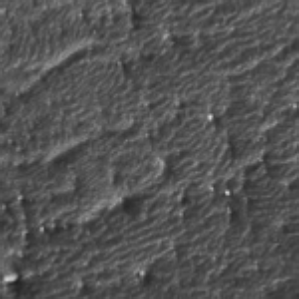
Label: frost